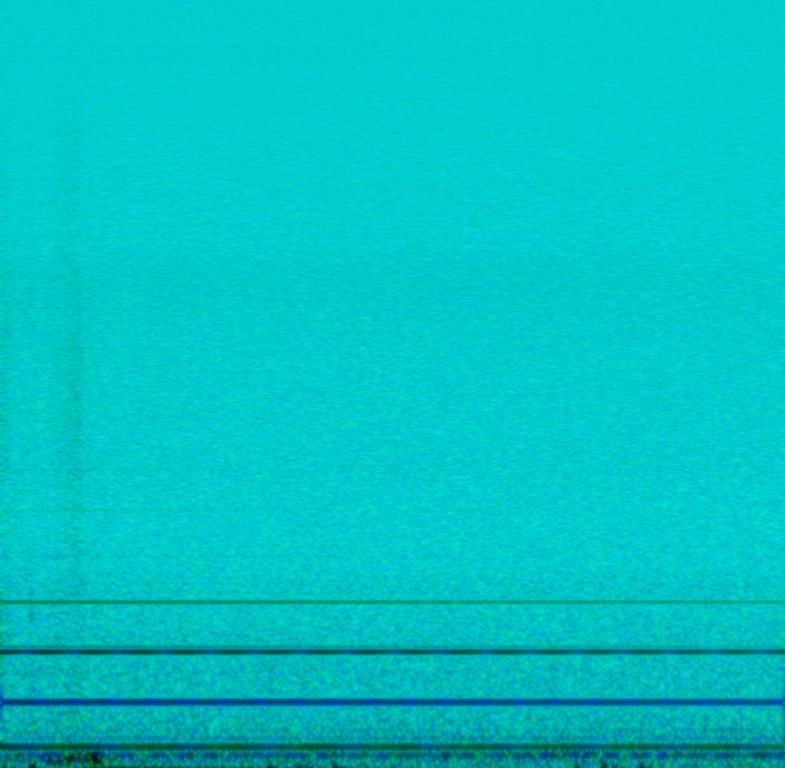
This is a calm and relaxing meditation track. We hear the ringing of a tibetan bowl and its resonance. This would be useful for any tranquil environment primed for meditation.